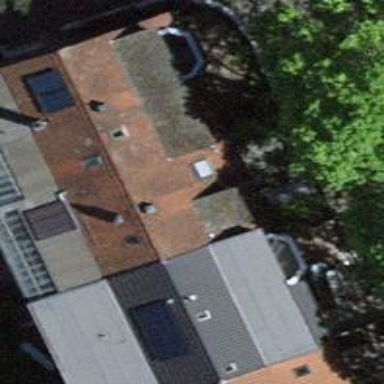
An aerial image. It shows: Terrace building.